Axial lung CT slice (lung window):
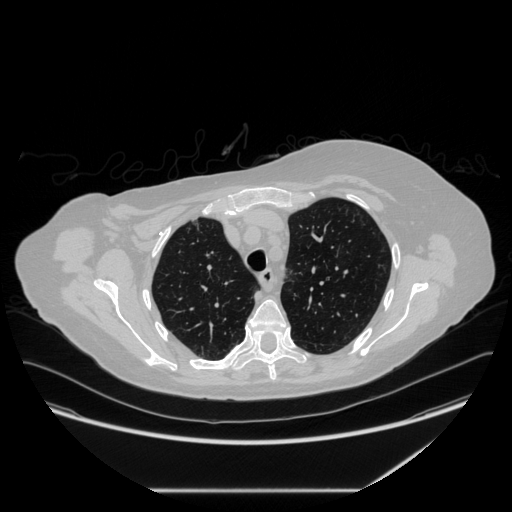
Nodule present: no